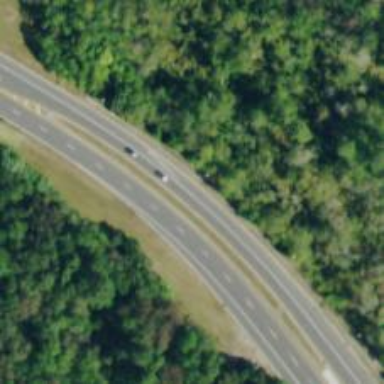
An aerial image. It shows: Asphalt road designated as trunk highway.